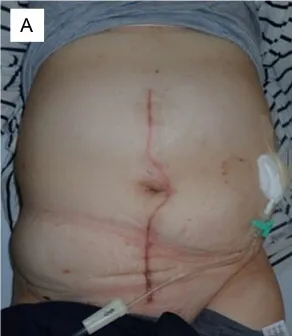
Preoperative findings. Abdominal distension is observed (A).
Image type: medical_photograph (other_medical_photograph)